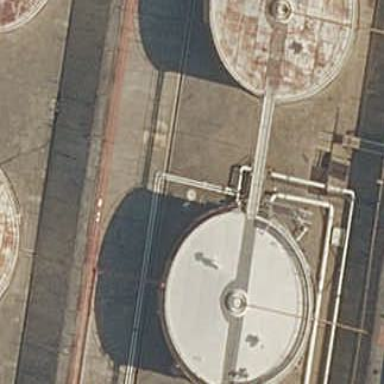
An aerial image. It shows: Building with storage tank.